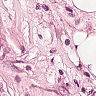
Metastatic tissue present: yes